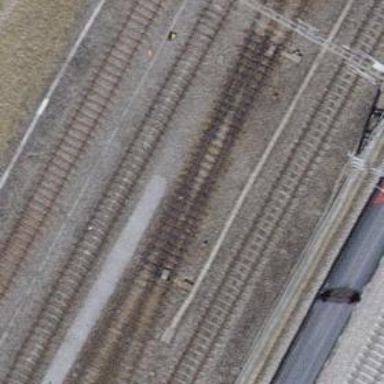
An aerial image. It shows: Railway track with electrified contact lines. This is siding track.